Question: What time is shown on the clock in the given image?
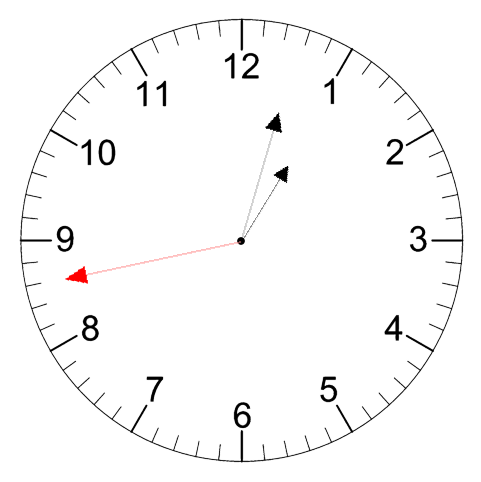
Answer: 01:02:43